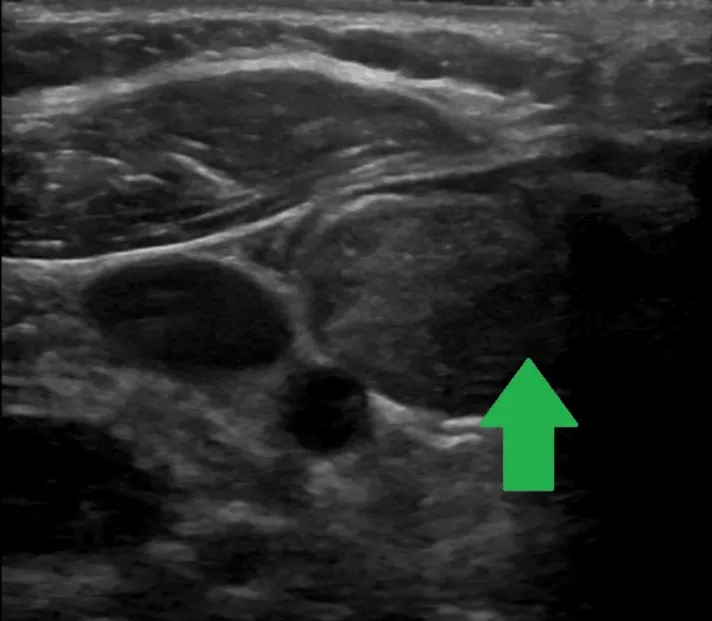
Neck ultrasound showing regrowth of thyroid tissue.
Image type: radiology (ultrasound)